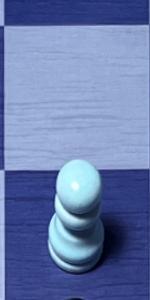
Label: Pawn_White